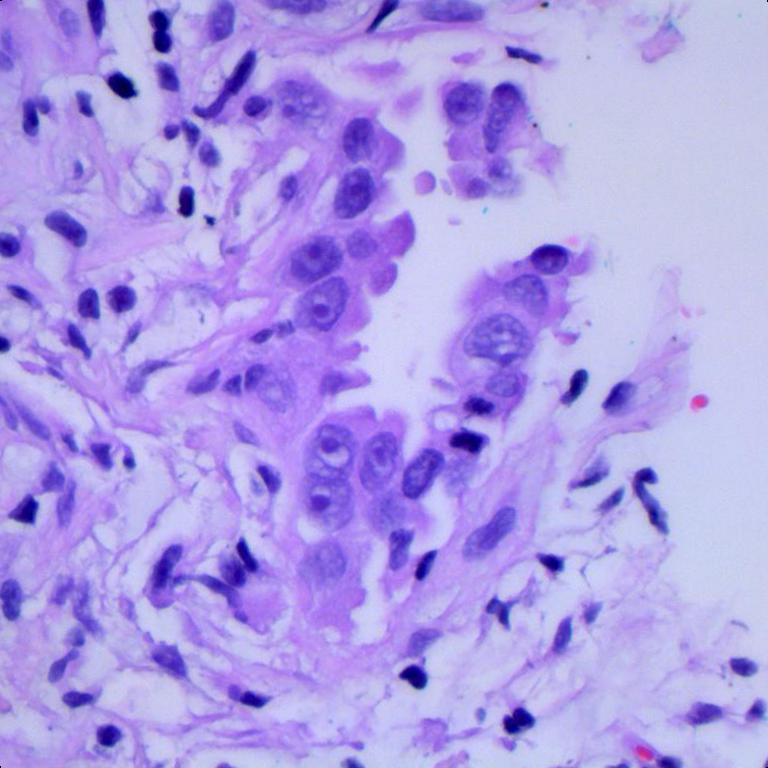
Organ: lung
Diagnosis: adenocarcinomas